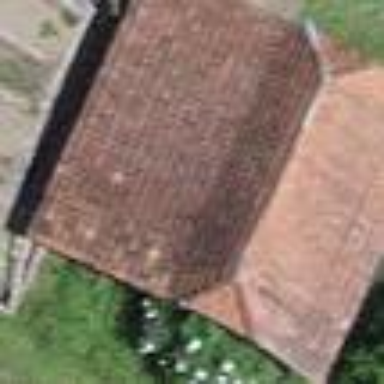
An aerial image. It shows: Barn.